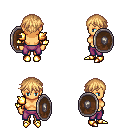
a pixel art fantasy rpg character, female body template, human, tanned skin, gold arm armor, magenta pants, light blonde short bangs hairstyle, gold boots, shield, four views (front, back, left, right), 2x2 character sprite sheet, small pixel art, hard edges, no anti-aliasing